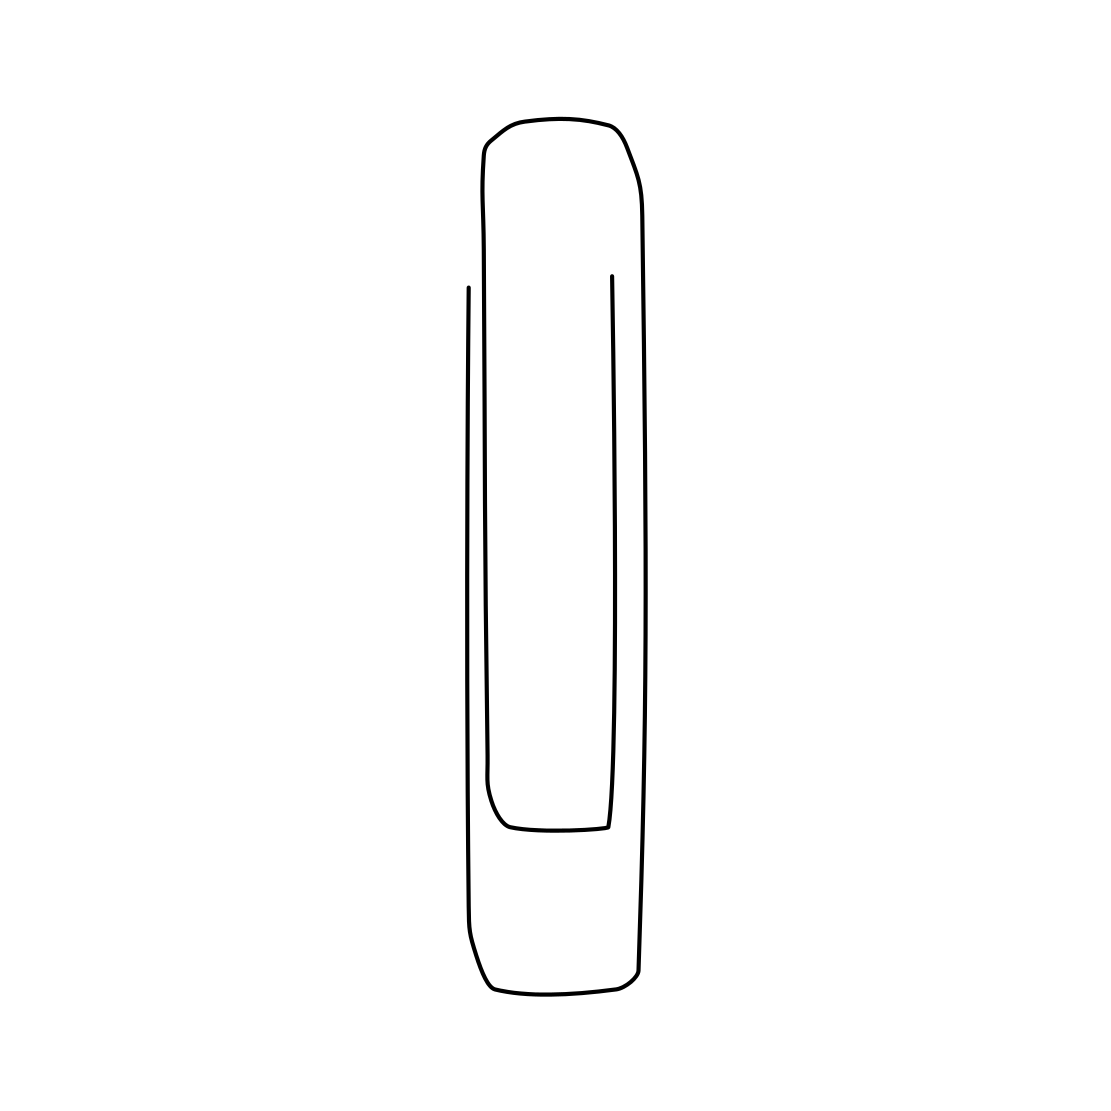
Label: paper clip